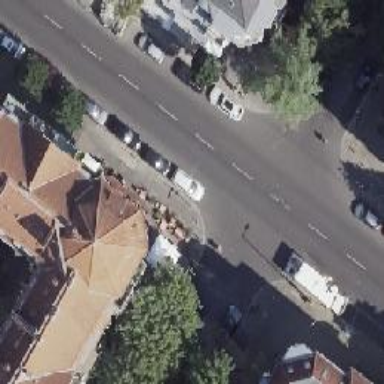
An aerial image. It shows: Unmarked crossing on footway.